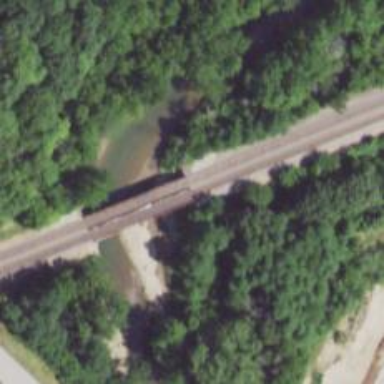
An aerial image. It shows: Bridge over railway line.